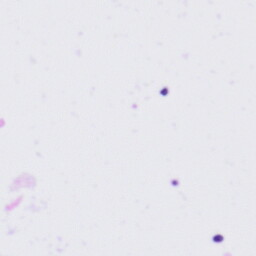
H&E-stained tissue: Tonsil